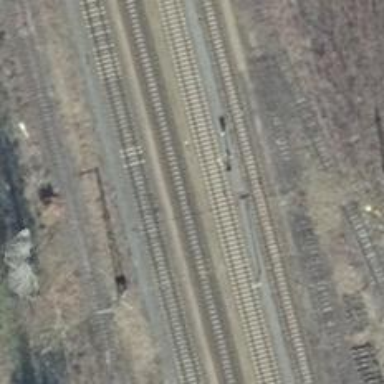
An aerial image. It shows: Railway signal.